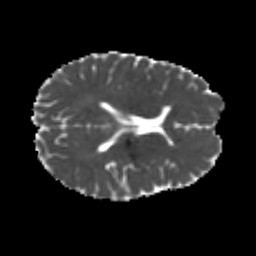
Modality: MD
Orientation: axial
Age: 24
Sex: male
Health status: healthy
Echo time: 0.074 s